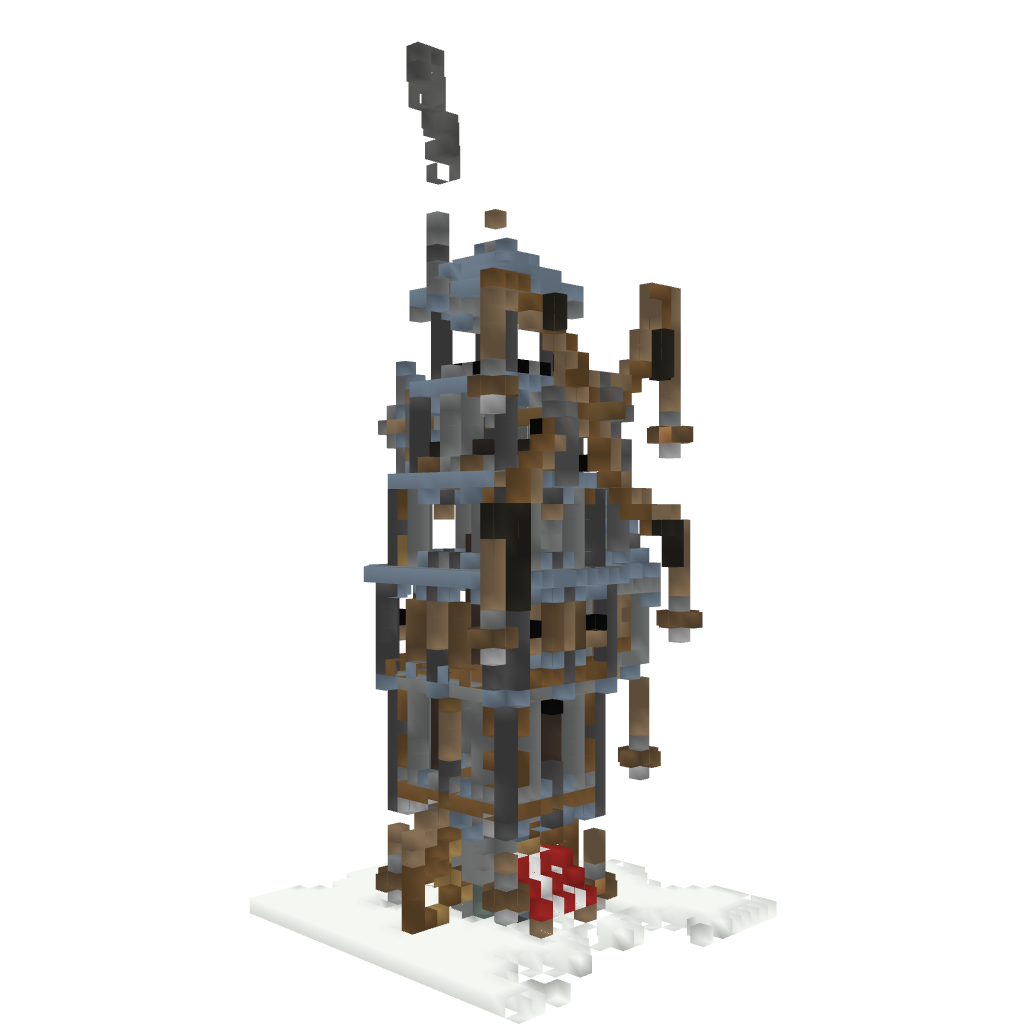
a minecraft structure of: STEAMPUNK Windmill